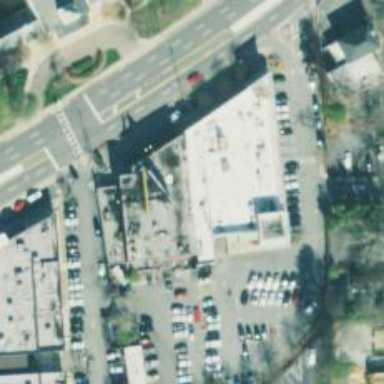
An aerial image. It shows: Supermarket.